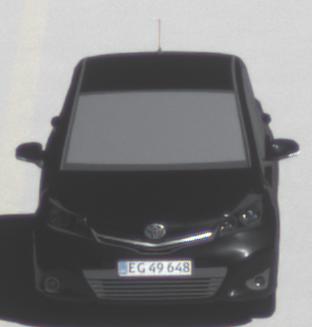
Make: Toyota
Model: Yaris 1.0
Detailed model: Yaris (XP9)
Model produced from: 2009/01
Model produced until: 2010/10
Doors: 3
Color: black
Road condition: dry road
Daytime: midday
Contrast: high contrast